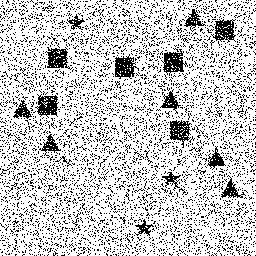
Squares: 6
Triangles: 6
Stars: 3
Total shapes: 15